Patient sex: M
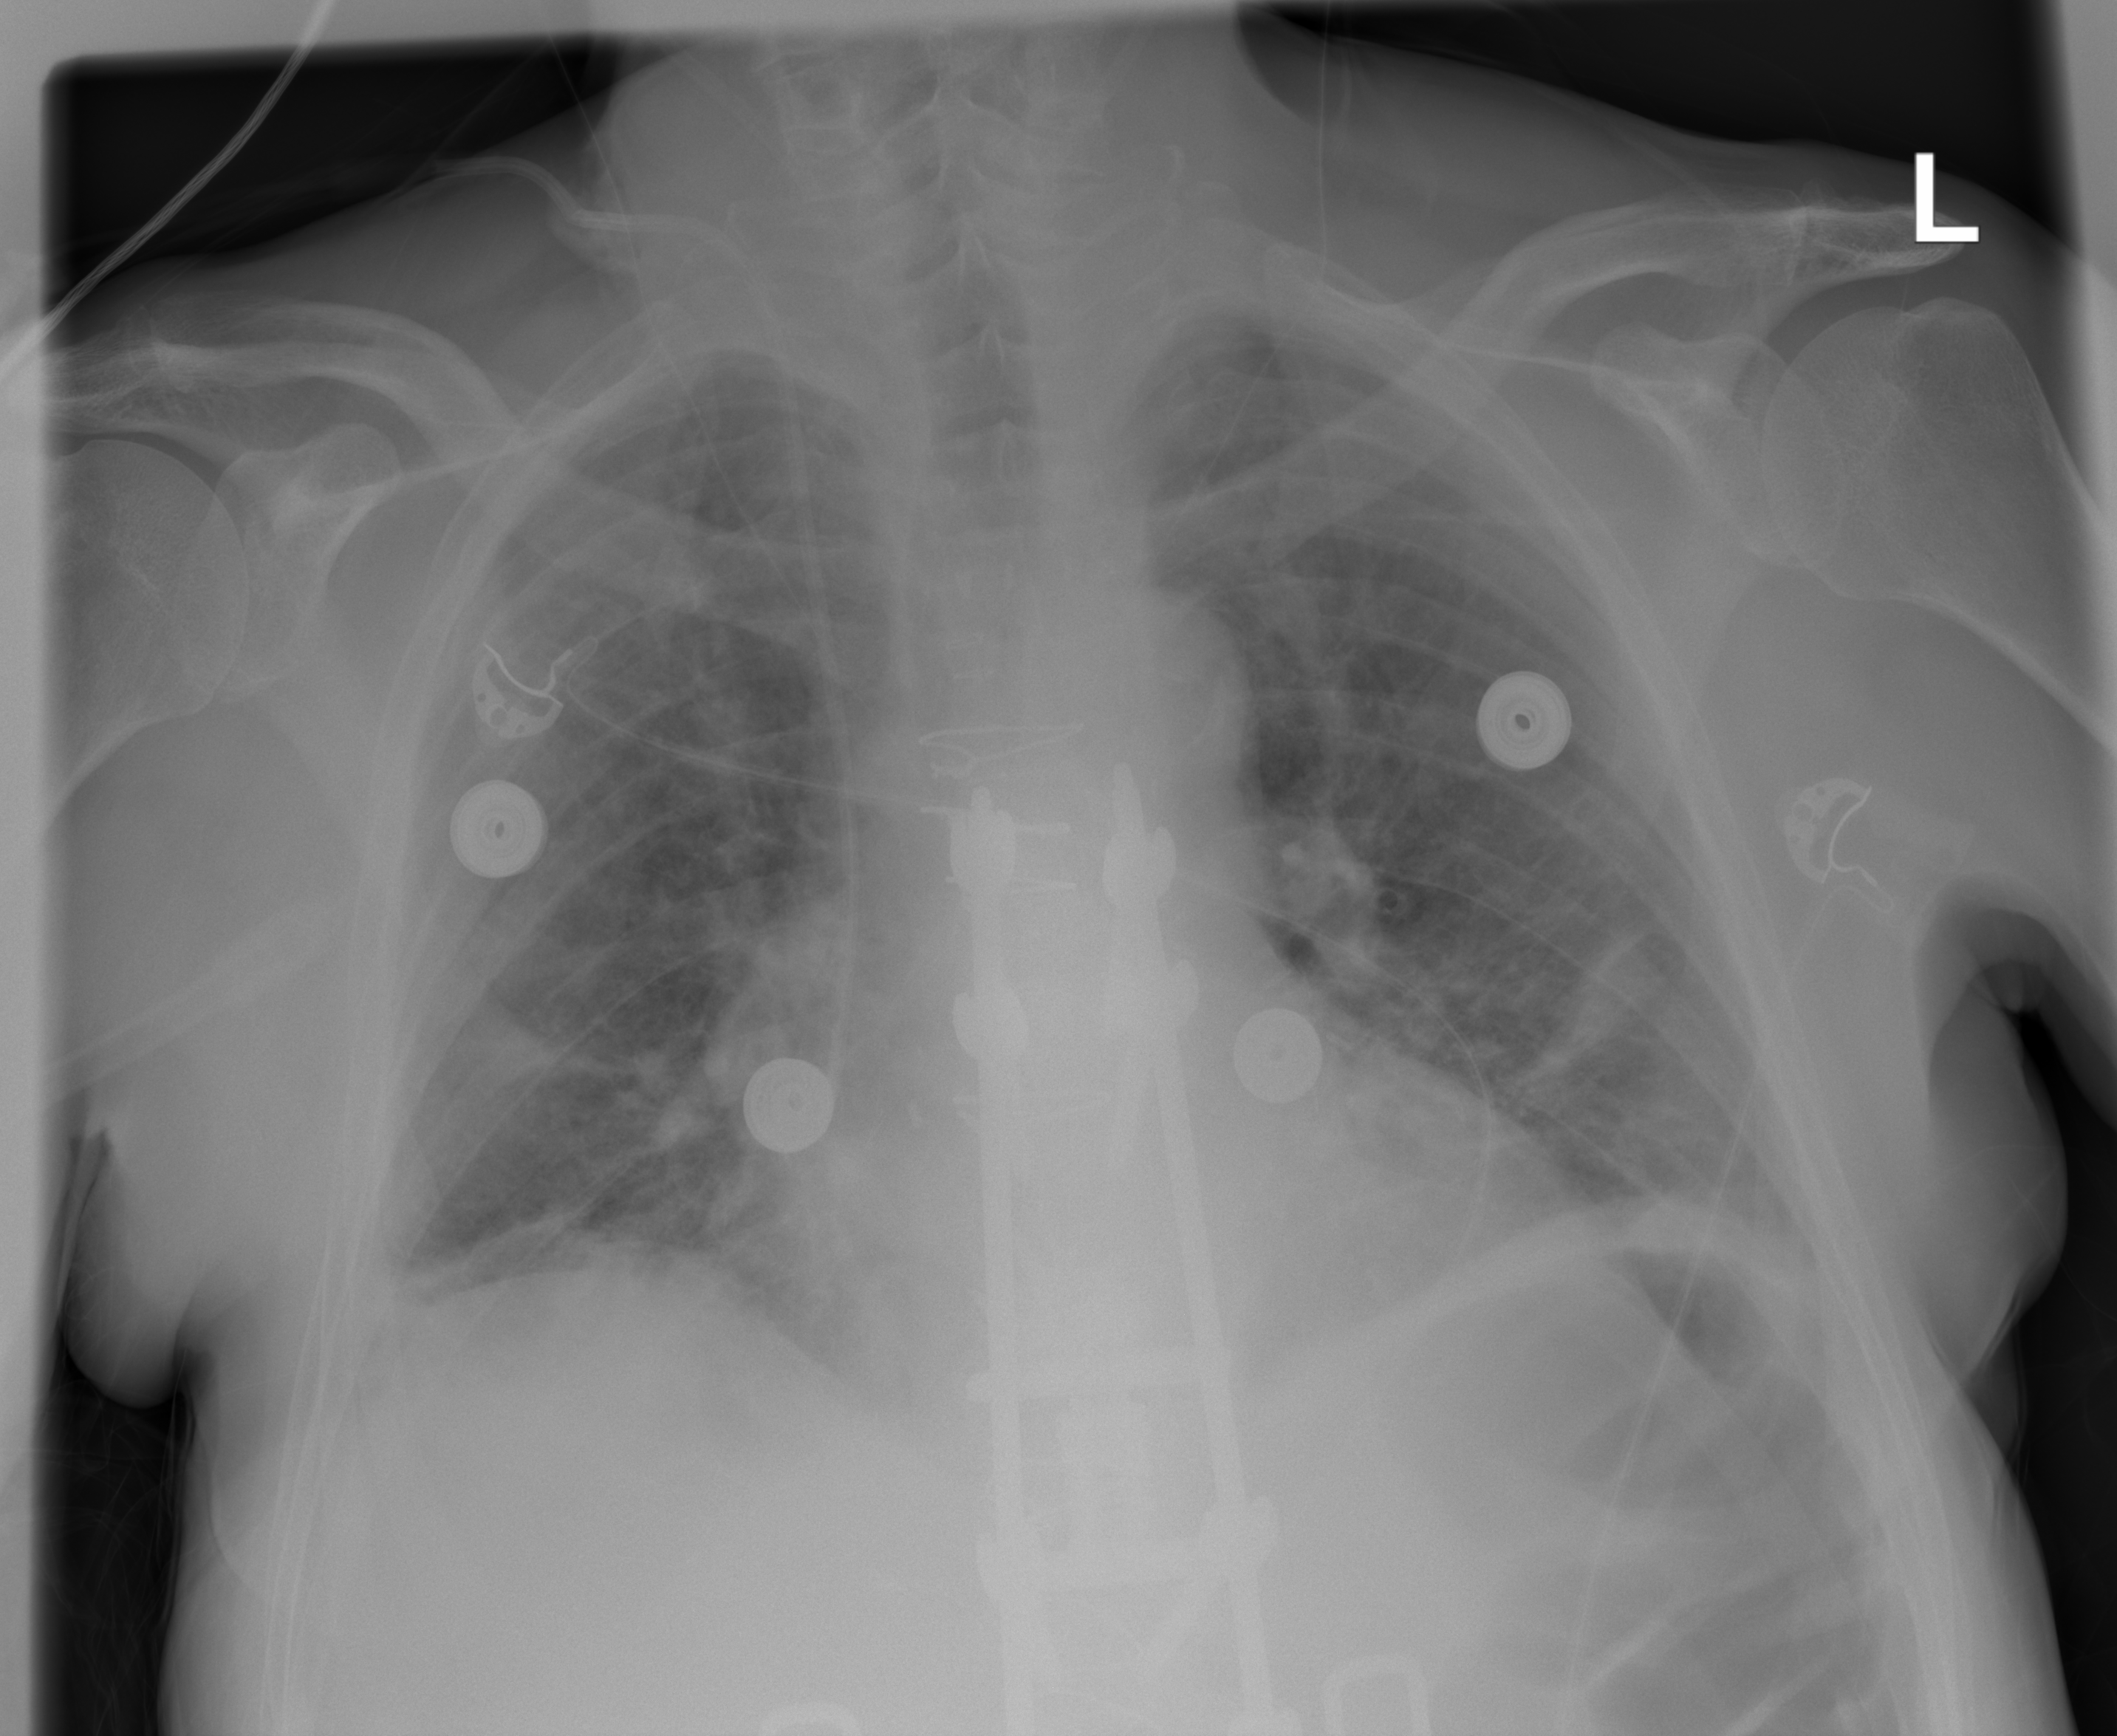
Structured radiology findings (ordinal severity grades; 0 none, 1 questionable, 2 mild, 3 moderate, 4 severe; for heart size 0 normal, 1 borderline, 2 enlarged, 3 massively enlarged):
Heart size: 1
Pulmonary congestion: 2
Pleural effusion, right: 0
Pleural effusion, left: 2
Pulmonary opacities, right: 2
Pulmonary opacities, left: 2
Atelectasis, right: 2
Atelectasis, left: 2